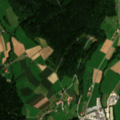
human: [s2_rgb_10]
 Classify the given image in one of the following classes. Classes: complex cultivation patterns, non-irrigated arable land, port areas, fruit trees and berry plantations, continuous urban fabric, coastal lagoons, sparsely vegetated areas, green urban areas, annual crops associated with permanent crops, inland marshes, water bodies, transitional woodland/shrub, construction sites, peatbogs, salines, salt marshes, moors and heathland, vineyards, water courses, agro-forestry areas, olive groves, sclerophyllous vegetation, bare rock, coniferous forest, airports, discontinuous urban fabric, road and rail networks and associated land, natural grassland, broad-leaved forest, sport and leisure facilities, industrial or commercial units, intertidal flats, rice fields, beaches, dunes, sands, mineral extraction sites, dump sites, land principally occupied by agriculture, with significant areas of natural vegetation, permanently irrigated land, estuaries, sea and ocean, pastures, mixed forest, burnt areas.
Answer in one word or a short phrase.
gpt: complex cultivation patterns, coniferous forest, mixed forest